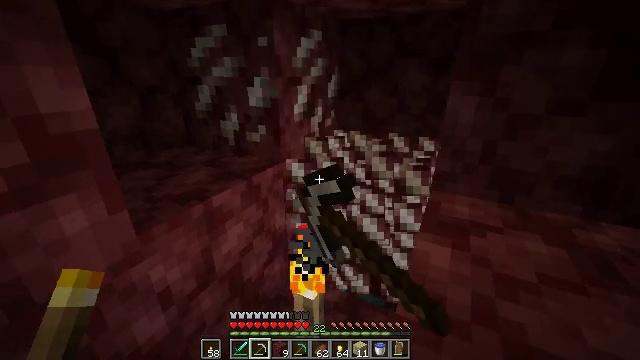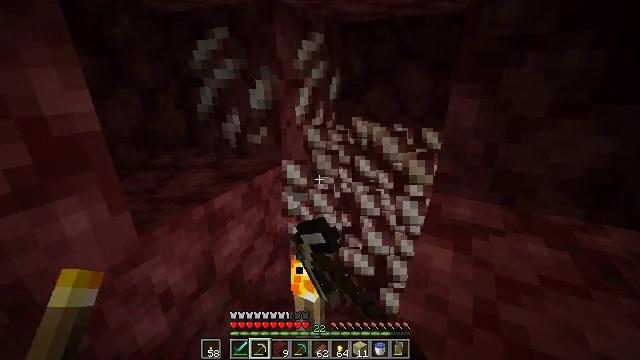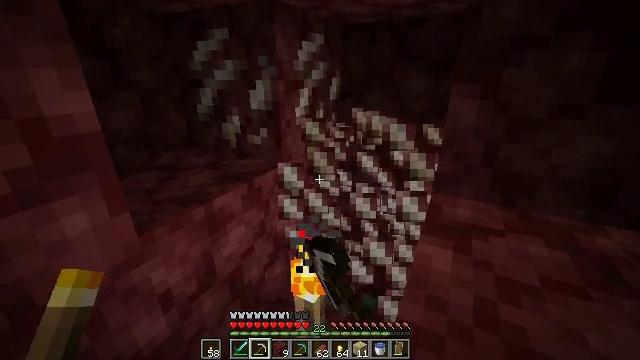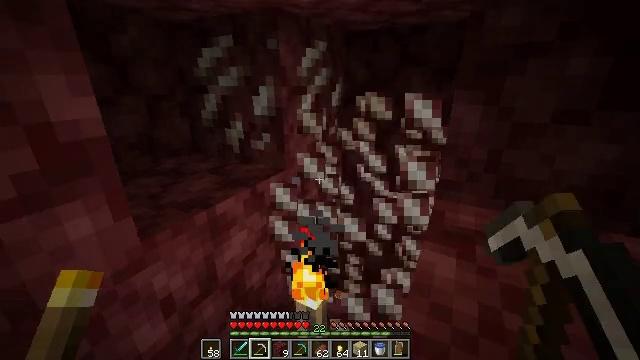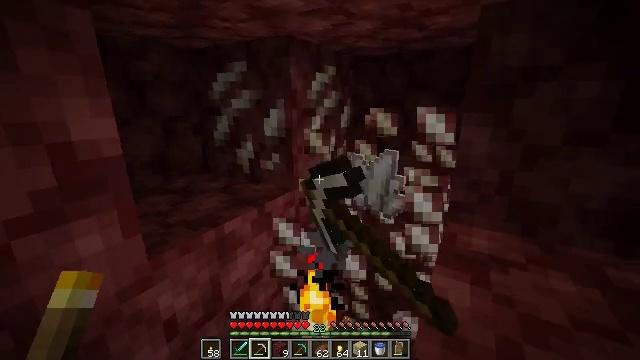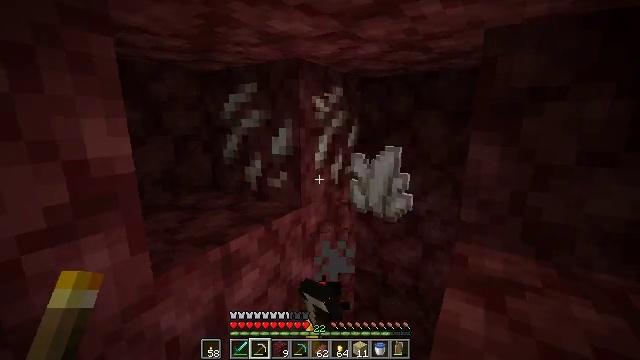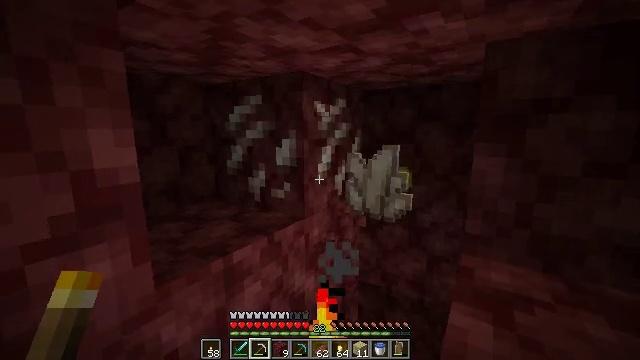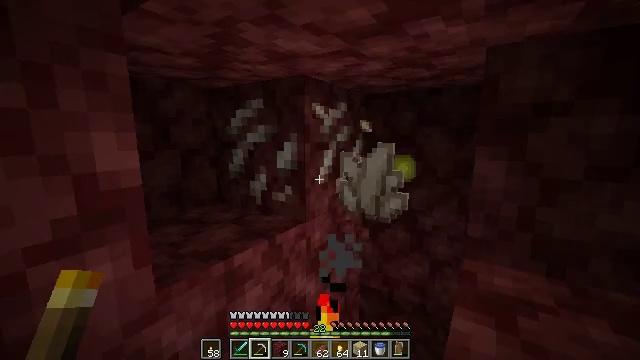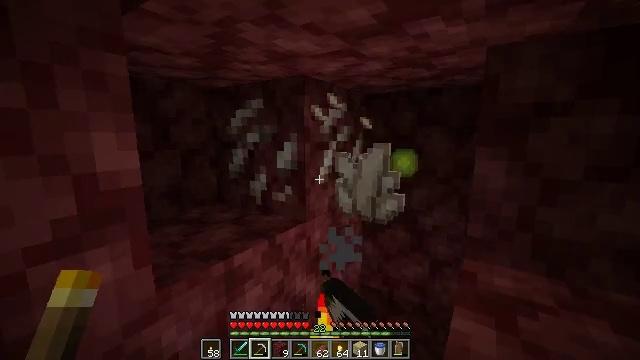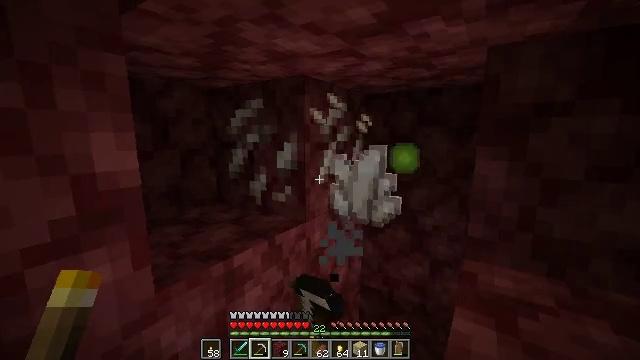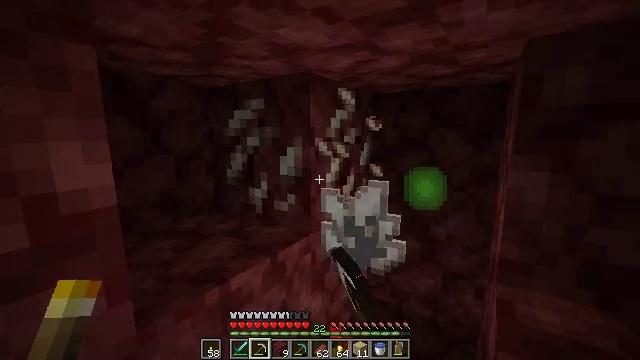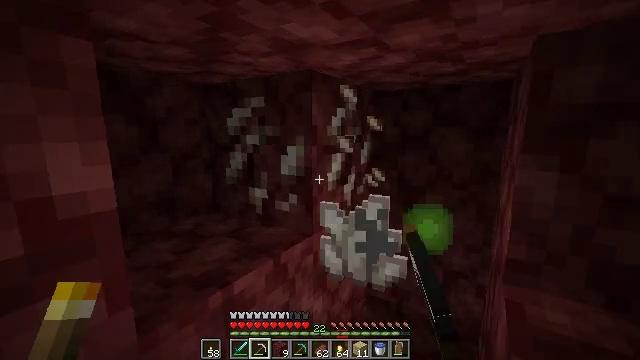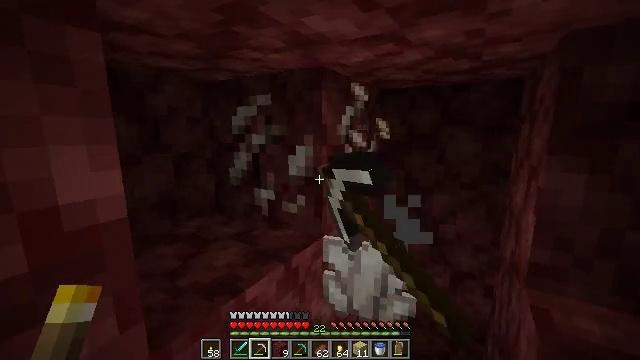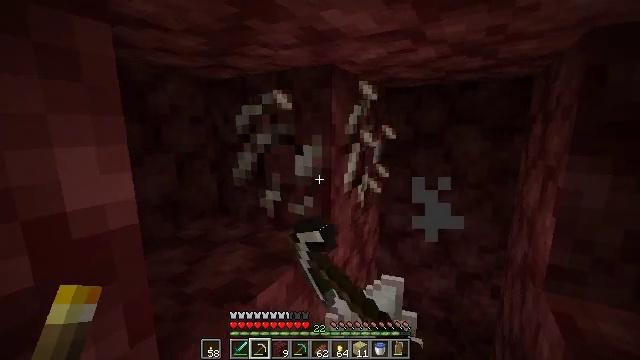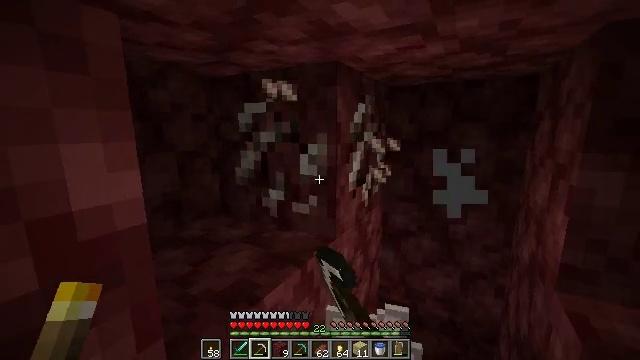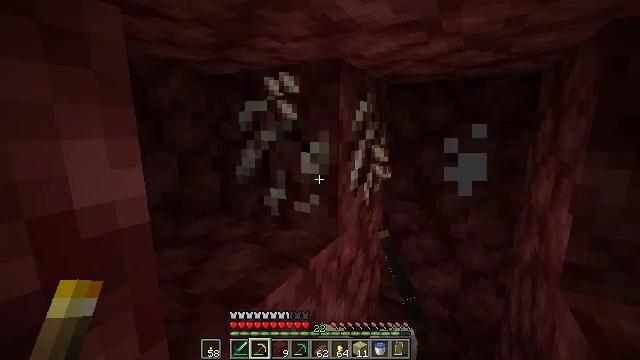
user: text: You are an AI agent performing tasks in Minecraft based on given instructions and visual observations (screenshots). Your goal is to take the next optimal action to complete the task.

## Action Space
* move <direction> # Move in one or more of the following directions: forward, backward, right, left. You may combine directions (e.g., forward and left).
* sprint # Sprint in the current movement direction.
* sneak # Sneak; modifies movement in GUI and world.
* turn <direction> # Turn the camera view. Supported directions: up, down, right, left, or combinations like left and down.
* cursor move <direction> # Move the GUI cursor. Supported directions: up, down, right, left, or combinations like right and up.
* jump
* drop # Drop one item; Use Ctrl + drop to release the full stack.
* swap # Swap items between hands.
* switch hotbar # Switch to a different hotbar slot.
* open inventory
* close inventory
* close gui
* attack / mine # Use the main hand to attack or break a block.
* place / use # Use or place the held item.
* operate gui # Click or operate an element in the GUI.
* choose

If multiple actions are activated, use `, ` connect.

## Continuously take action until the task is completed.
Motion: motion action
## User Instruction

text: Dig up the nether quartz ore.
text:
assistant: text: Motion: attack / mine
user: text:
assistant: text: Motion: attack / mine
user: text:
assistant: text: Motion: turn up, attack / mine
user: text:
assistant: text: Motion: turn left and up, attack / mine
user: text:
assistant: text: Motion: turn left and up, attack / mine
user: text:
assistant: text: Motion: turn up, attack / mine
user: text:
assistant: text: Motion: attack / mine
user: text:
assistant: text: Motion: attack / mine
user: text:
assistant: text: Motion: move forward, attack / mine
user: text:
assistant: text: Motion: move forward, attack / mine
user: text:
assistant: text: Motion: move forward, turn right, attack / mine
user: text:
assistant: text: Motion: move forward, turn right, attack / mine
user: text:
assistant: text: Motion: attack / mine
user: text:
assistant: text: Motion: attack / mine
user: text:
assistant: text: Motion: attack / mine
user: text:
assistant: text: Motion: attack / mine
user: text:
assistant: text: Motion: attack / mine
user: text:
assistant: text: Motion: attack / mine
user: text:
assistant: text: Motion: attack / mine
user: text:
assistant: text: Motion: attack / mine
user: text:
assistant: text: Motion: attack / mine
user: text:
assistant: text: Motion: attack / mine
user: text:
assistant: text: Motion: attack / mine
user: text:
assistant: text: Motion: attack / mine
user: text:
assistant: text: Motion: attack / mine